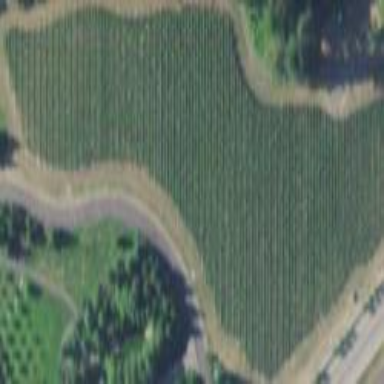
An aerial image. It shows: Beautiful vineyard in the countryside.